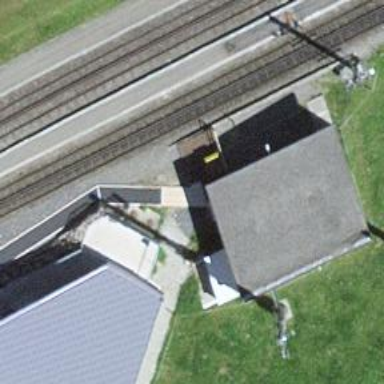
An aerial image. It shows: Train station building.